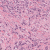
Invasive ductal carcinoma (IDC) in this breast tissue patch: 1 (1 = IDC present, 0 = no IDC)